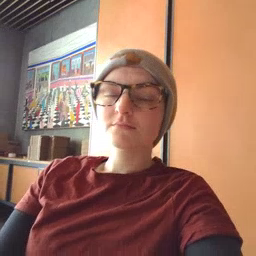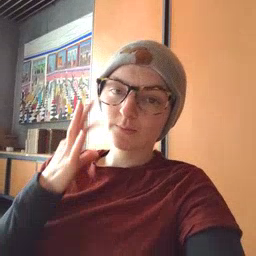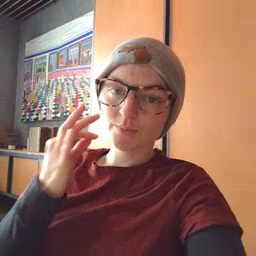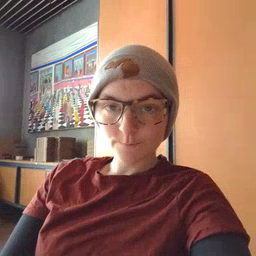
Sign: cat